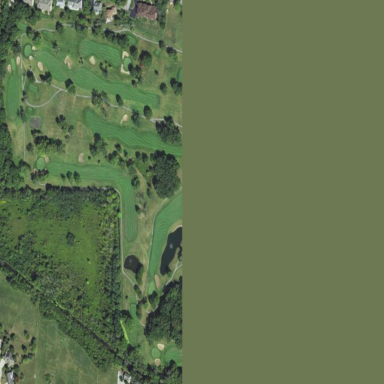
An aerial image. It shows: Golf course surrounded by greenery.